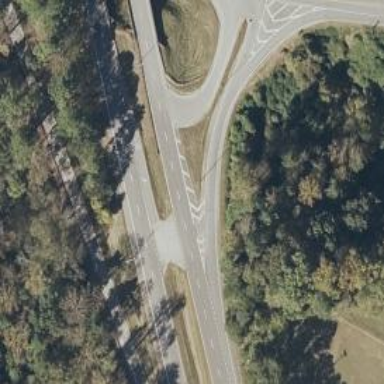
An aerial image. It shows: Primary highway with asphalt surface. It is dual carriageway.